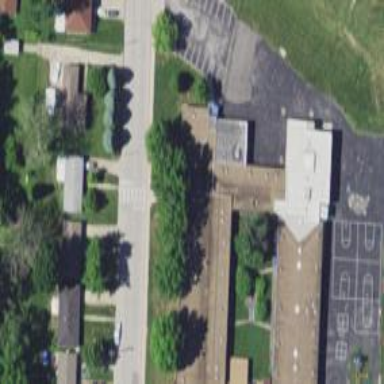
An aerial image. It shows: Schoolyard designated as leisure land.